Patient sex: F
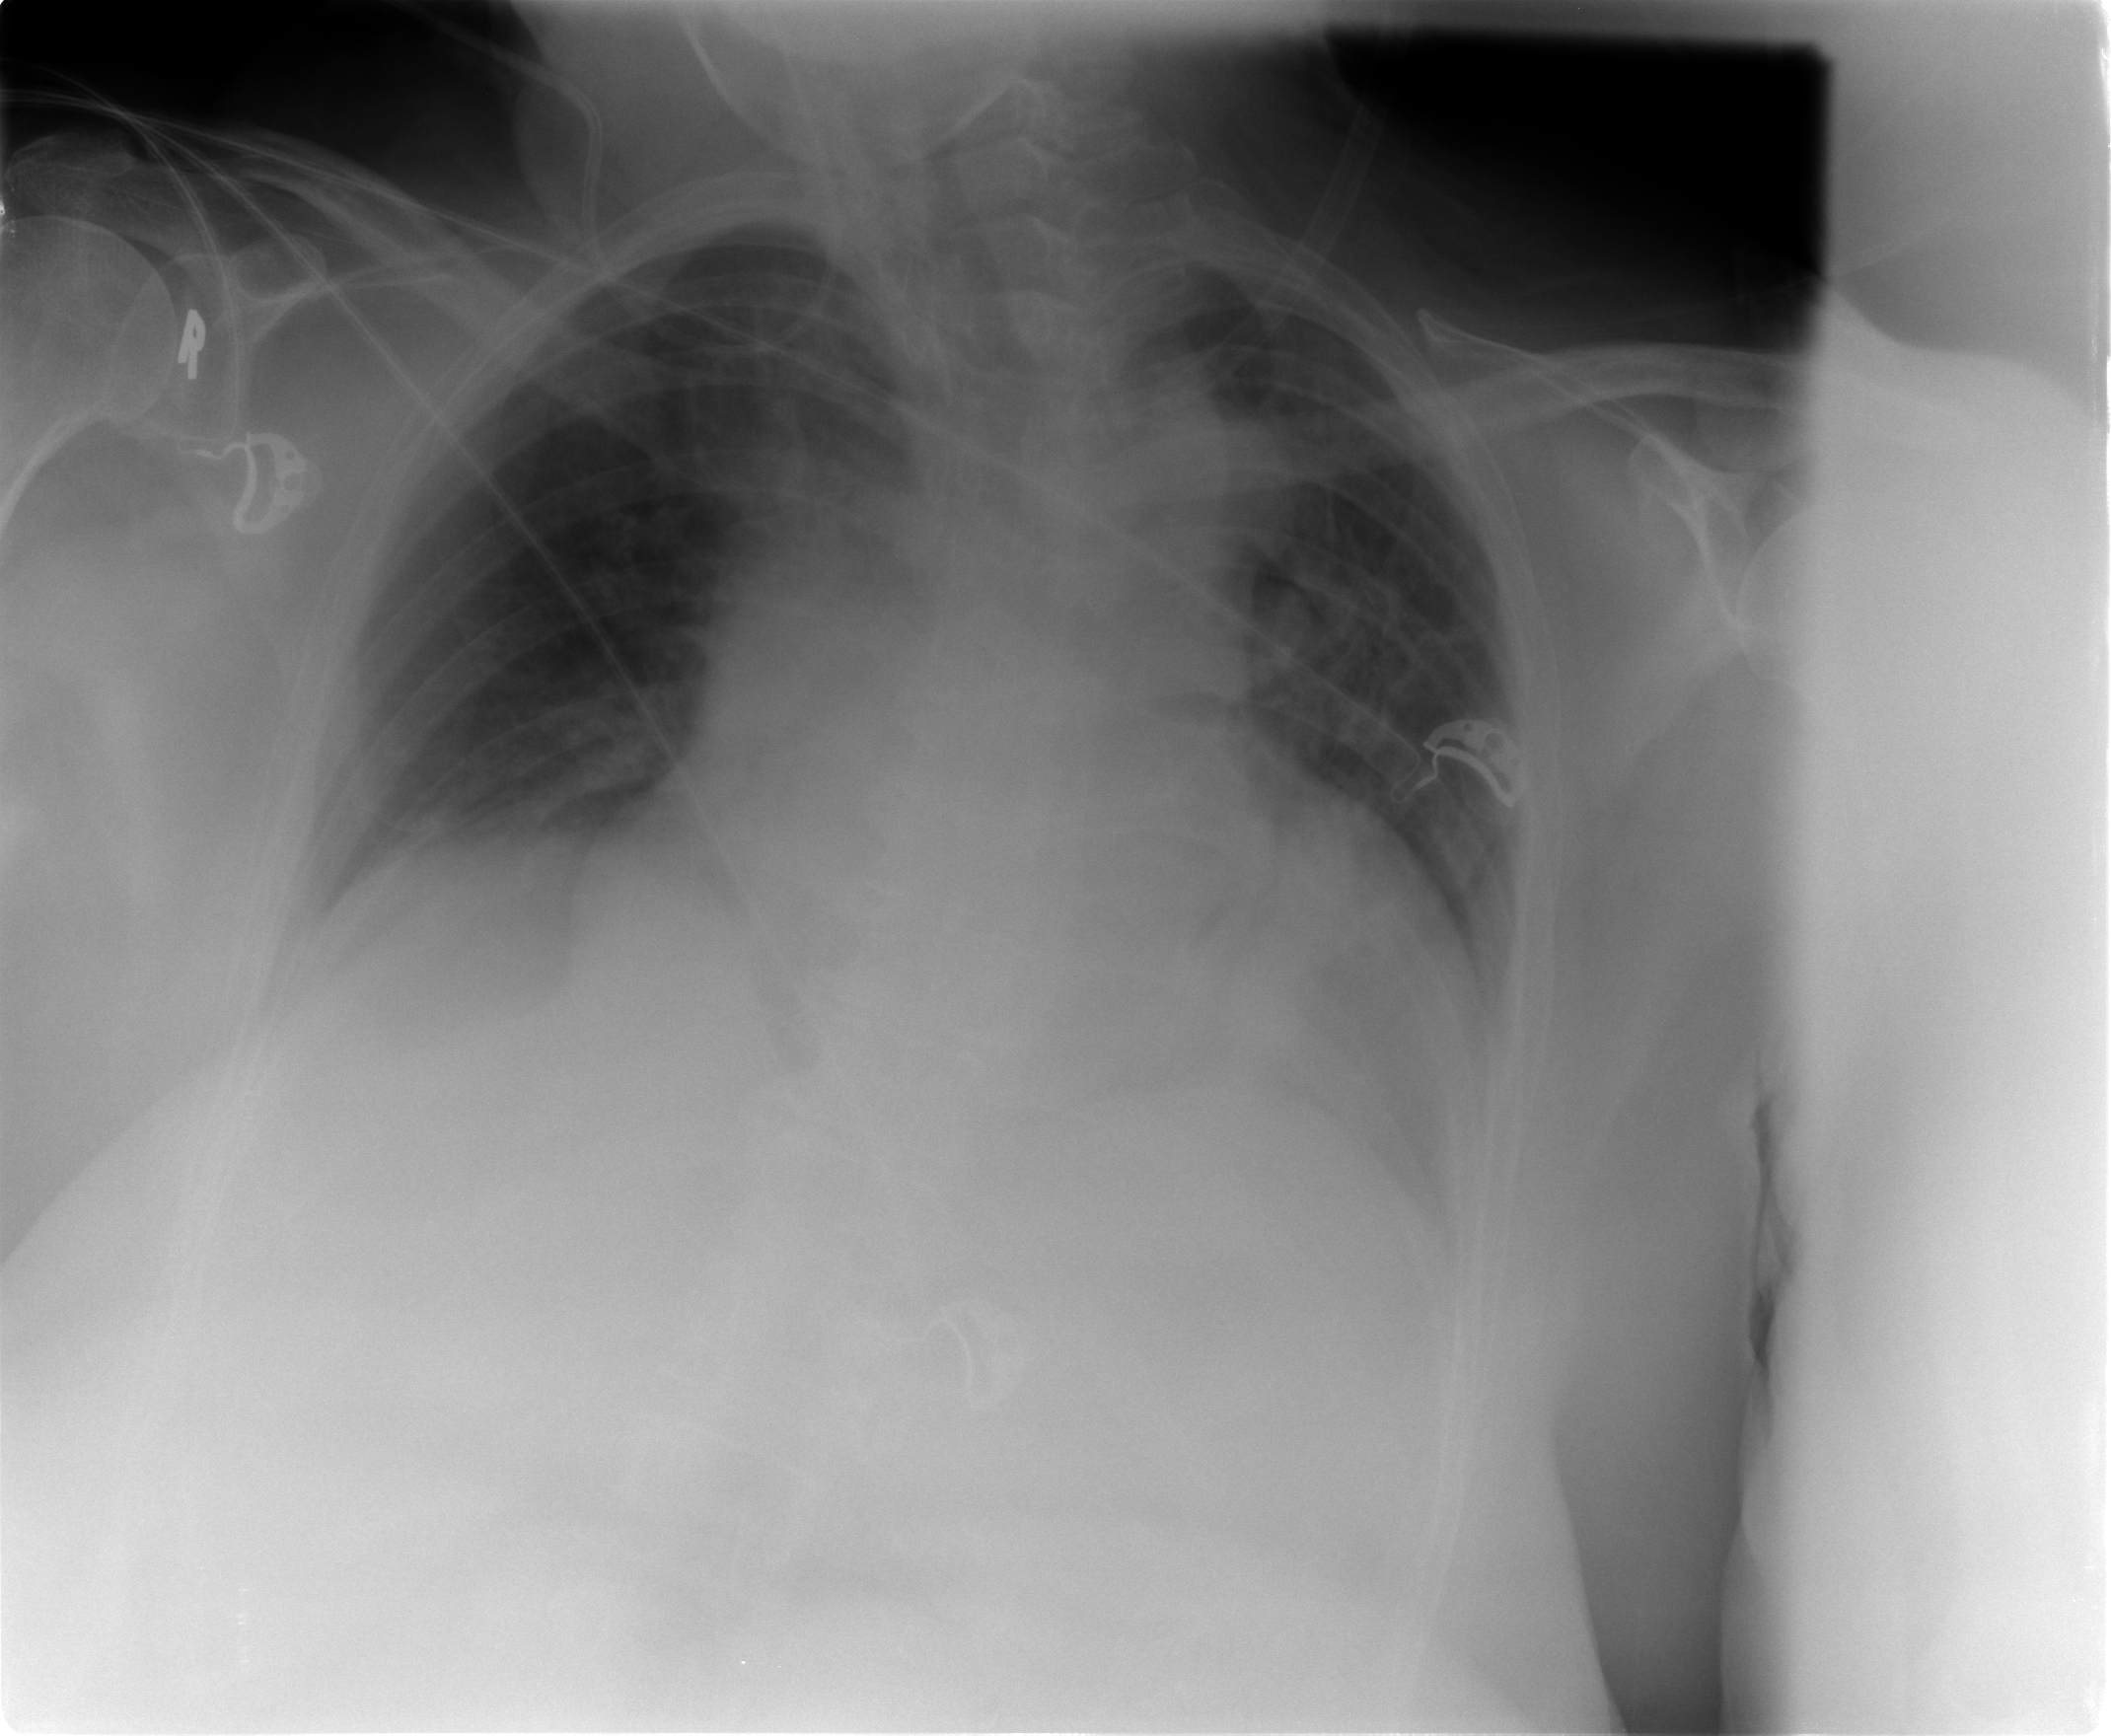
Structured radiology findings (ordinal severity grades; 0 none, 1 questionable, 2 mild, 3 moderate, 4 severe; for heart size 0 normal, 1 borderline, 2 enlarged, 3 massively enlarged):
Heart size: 2
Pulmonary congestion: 0
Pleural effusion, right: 2
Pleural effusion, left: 2
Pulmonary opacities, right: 0
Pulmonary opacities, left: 0
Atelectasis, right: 2
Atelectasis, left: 2